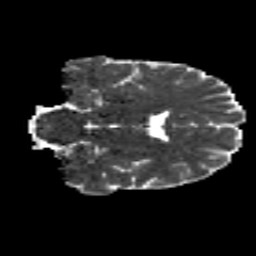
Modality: MD
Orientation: coronal
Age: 29
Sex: male
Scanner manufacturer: siemens
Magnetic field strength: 3 T
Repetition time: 8.8 s
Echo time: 0.085 s